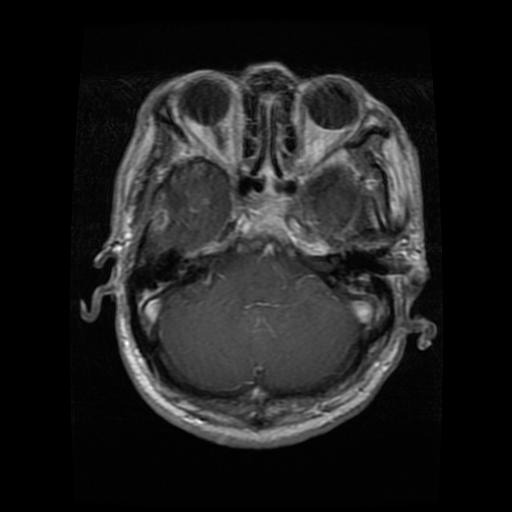
Label: glioma